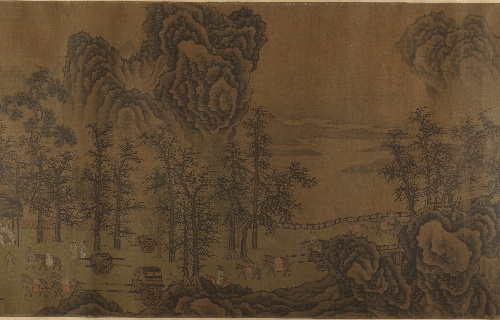
Artist: Unidentified artist|Guo Xi
Artist bio: |Chinese, ca. 1000–ca. 1090
Object type: Handscroll
Classification: Paintings
Medium: Handscroll; ink on silk
Culture: China
Period: Ming (1368–1644) or Qing (1644–1911) dynasty
Dimensions: 19 in. × 22 ft. 7 in. (48.3 × 688.3 cm)
Department: Asian Art
Credit line: John Stewart Kennedy Fund, 1913
Accession year: 1913
Repository: Metropolitan Museum of Art, New York, NY
Tags: Landscapes|Mountains